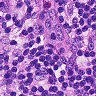
Metastatic tissue present: no